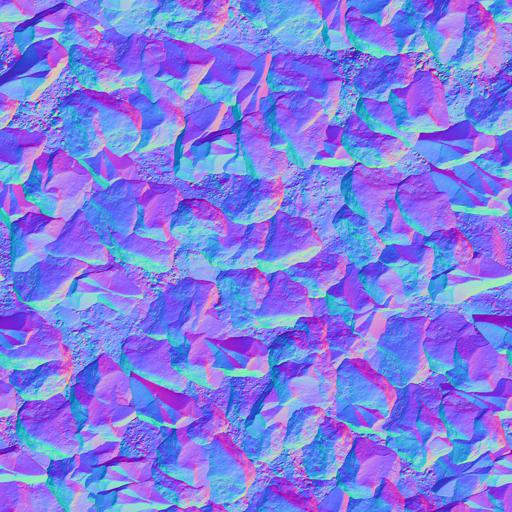
desert pebbles rocks sand stone